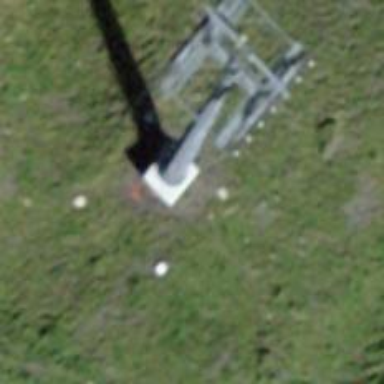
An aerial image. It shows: Pylon for aerialway.